Question: I have an 1D matrix in MATLAB that in created with best answer of mentioned question below, I would like to reorder it to first array:
<URL>

Source: <URL>
'''
m = [69 9 75 46 23 16 100 83 92 54 8 45];
zigzag_writing(m, 4, 3)
'''
ans=
'''
69 9 16 100
75 23 83 8
46 92 54 45
'''
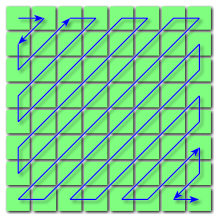
Answer: You can find the <URL> at matlab file exchange.
'''
>> invzigzag(m,3,4)
ans =
69 9 16 100
75 23 83 8
46 92 54 45
'''